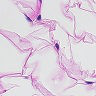
Metastatic tissue present: no